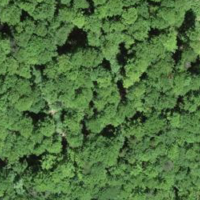
EUNIS habitat code: 41
Species observed at this site:
Asarum europaeum